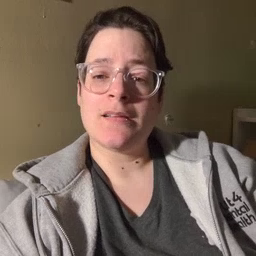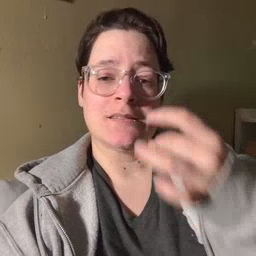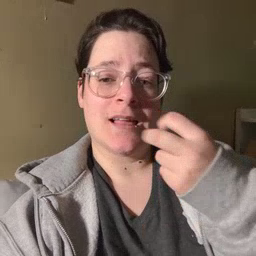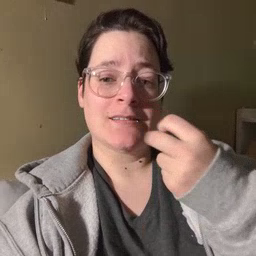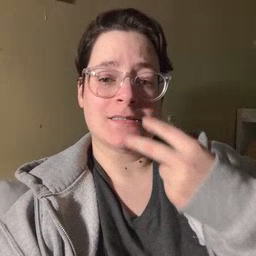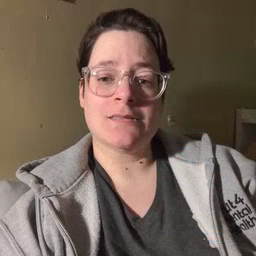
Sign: snack